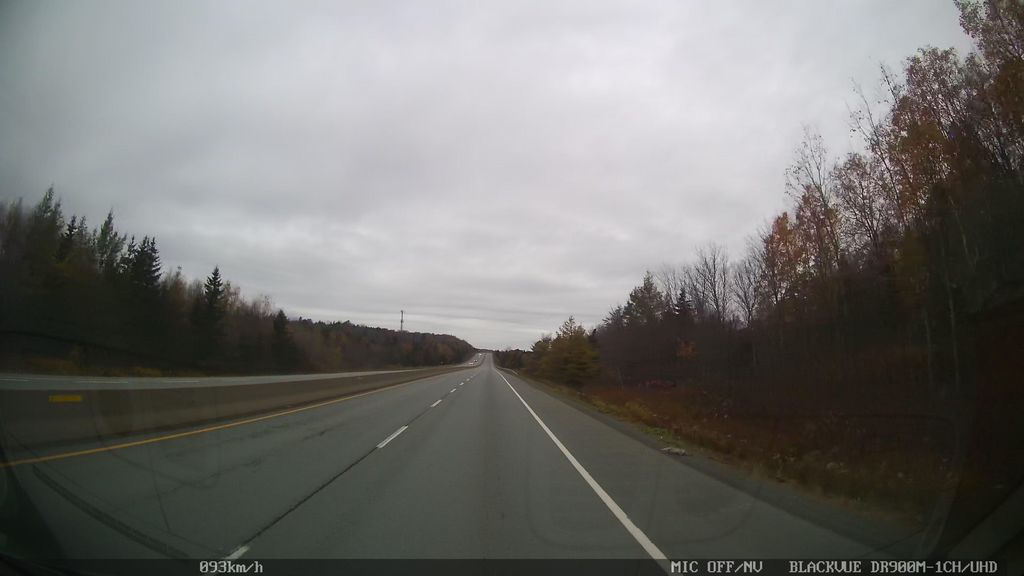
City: halifax